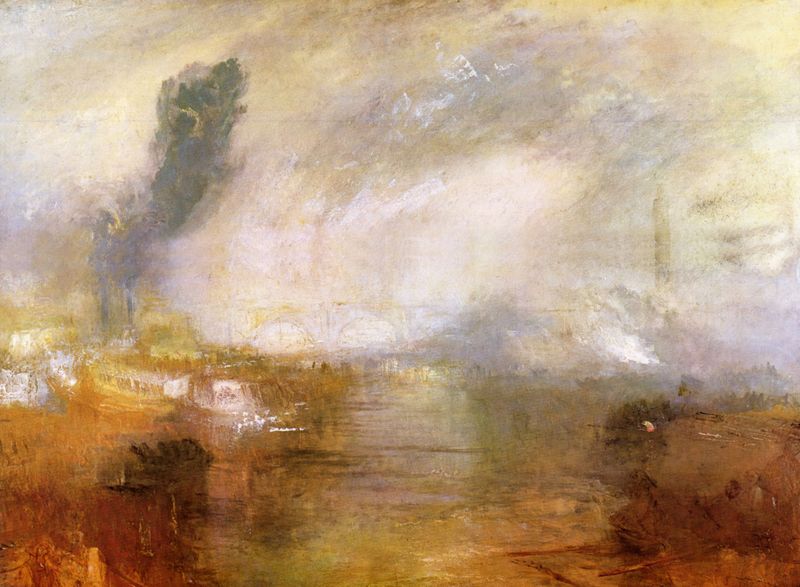
Titel: Die Themse über der Waterloo-Brücke
Künstler: William Turner
Standort: London
Institution: Tate Gallery
Schlagwörter: baum, berg, blau, felsen, feuer, gemälde, himmel, kampf, meer, schatten, wasser, weiß, wolken, fluss, gelb, grün, impressionismus, landschaft, menschen, see, stadt, ufer, braun, frankreich, grau, hell, hintergrund, licht, orange, pastell, schleier, schnee, wiese, spiegel, öl, erde, ferne, horizont, häuser, morgen, spiegelung, wind, brücke, rauch, land, gold, england, rosa, boot, boote, schornstein, turm, schiff, schiffe, segel, wellen, bogen, venedig, abstrakt, berge, farben, fels, modern, schornsteine, dunst, farbe, nebel, landschaftsmalerei, fabrik, schlot, hafen, rundbogen, wagen, romantik, dampf, dampfer, dampfschiff, luft, schlacht, sturm, turner, unwetter, ruderboot, ruderer, zeitgenössisch, pastellfarben, bucht, eindruck, impression, regen, bögen, neblig, erdfarben, leuchtturm, verschwommen, stimmungsbild, aquädukt, london, schemen, zelte, abstarkt, william, nebek, william turner, themse, farbtöne, big ben, biegender baum, dampf rauch, dampschiff, rauchsäule, schlaft, 19. jahrhundert, ferwischt